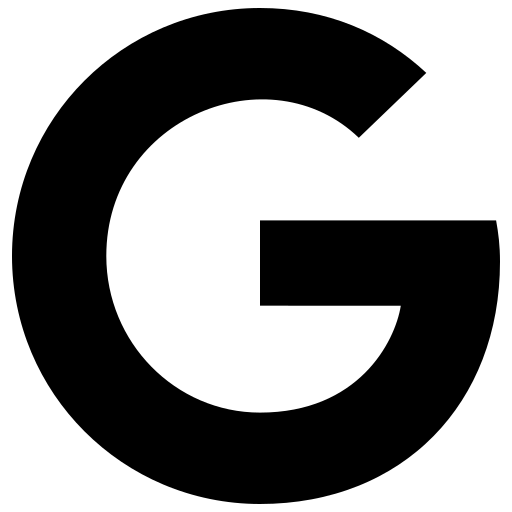
Tags: icon, FontAwesome, fa-icon, brand, google